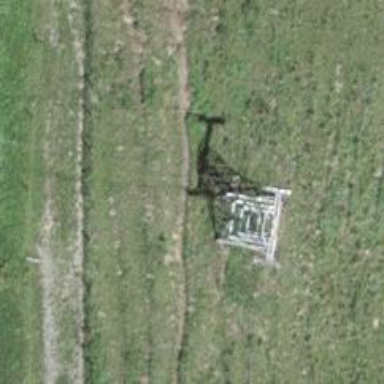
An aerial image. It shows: Pylon used for aerialway.